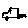
Label: car